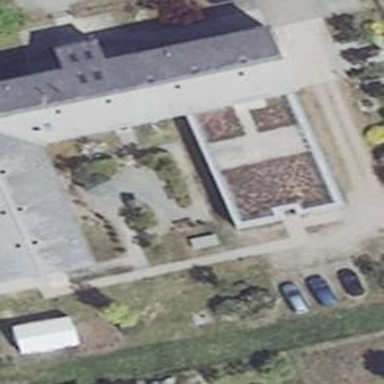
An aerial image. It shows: Building.